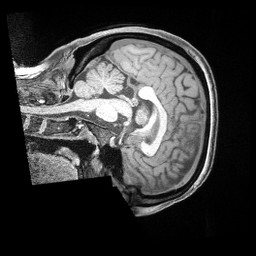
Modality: T1w
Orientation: sagittal
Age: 39
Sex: female
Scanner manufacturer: siemens
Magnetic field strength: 3 T
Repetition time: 2 s
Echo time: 0.00211 s